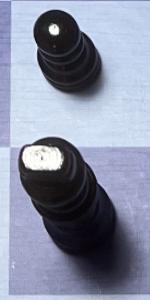
Label: King_Black